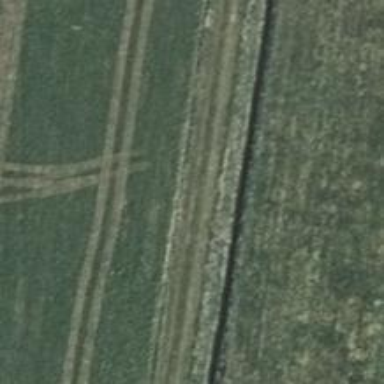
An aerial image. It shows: Track with ground surface. The track is Grade 4.